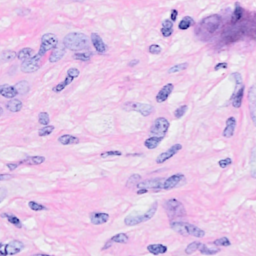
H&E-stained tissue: Breast